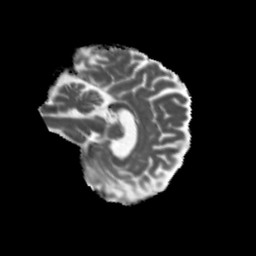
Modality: MD
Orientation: sagittal
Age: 69
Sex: female
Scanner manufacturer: siemens
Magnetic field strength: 3 T
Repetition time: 5.47 s
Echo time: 0.0854 s